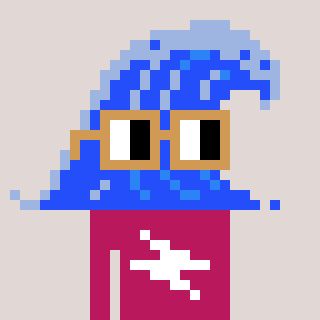
a pixel art character with square brown glasses, a wave-shaped head and a darkpink-colored body on a warm background